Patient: sex M, age 60
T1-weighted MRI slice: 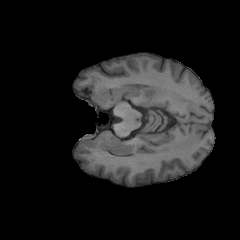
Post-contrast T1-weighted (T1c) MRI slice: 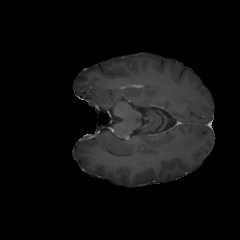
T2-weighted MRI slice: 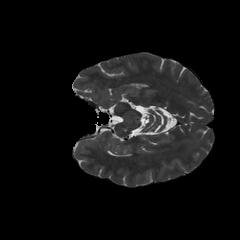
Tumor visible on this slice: no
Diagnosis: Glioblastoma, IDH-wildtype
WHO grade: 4